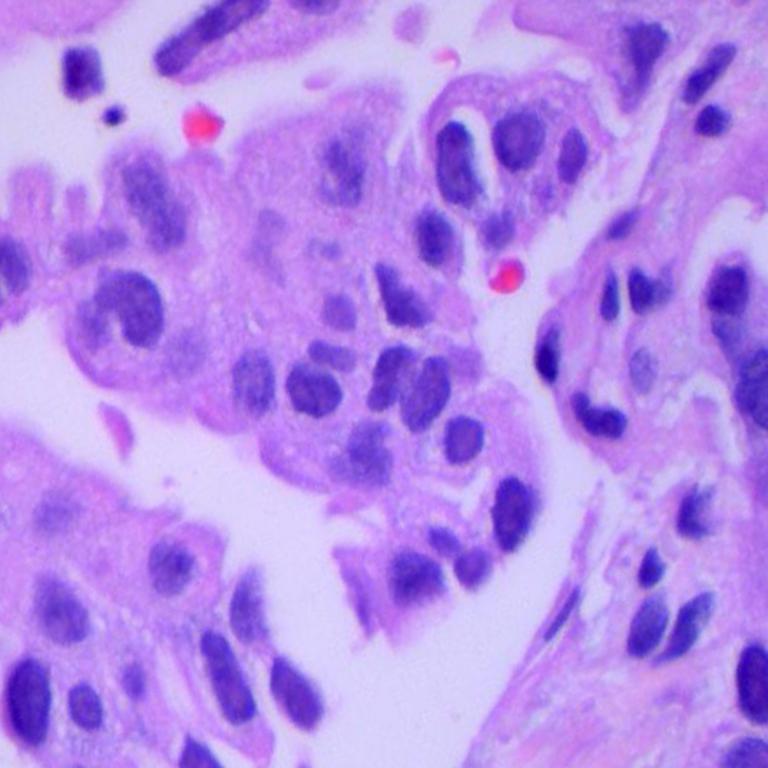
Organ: lung
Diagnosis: adenocarcinomas